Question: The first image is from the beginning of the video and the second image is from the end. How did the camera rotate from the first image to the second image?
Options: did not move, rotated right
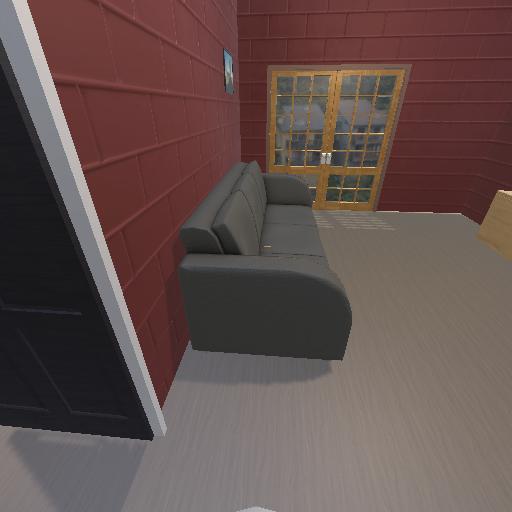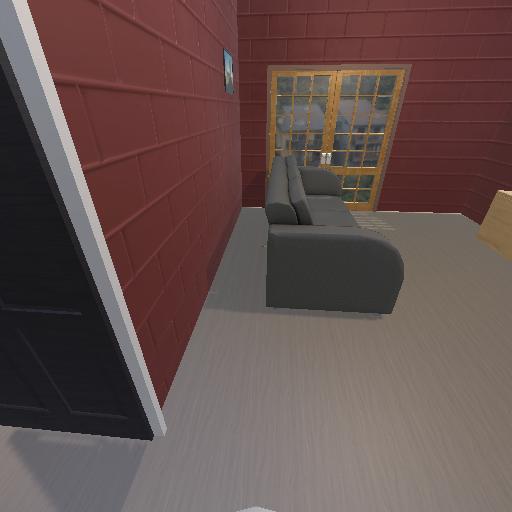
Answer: did not move